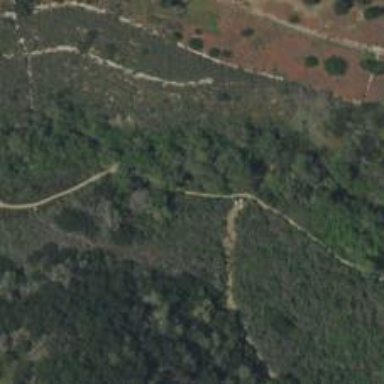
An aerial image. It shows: Path with excellent trail visibility.